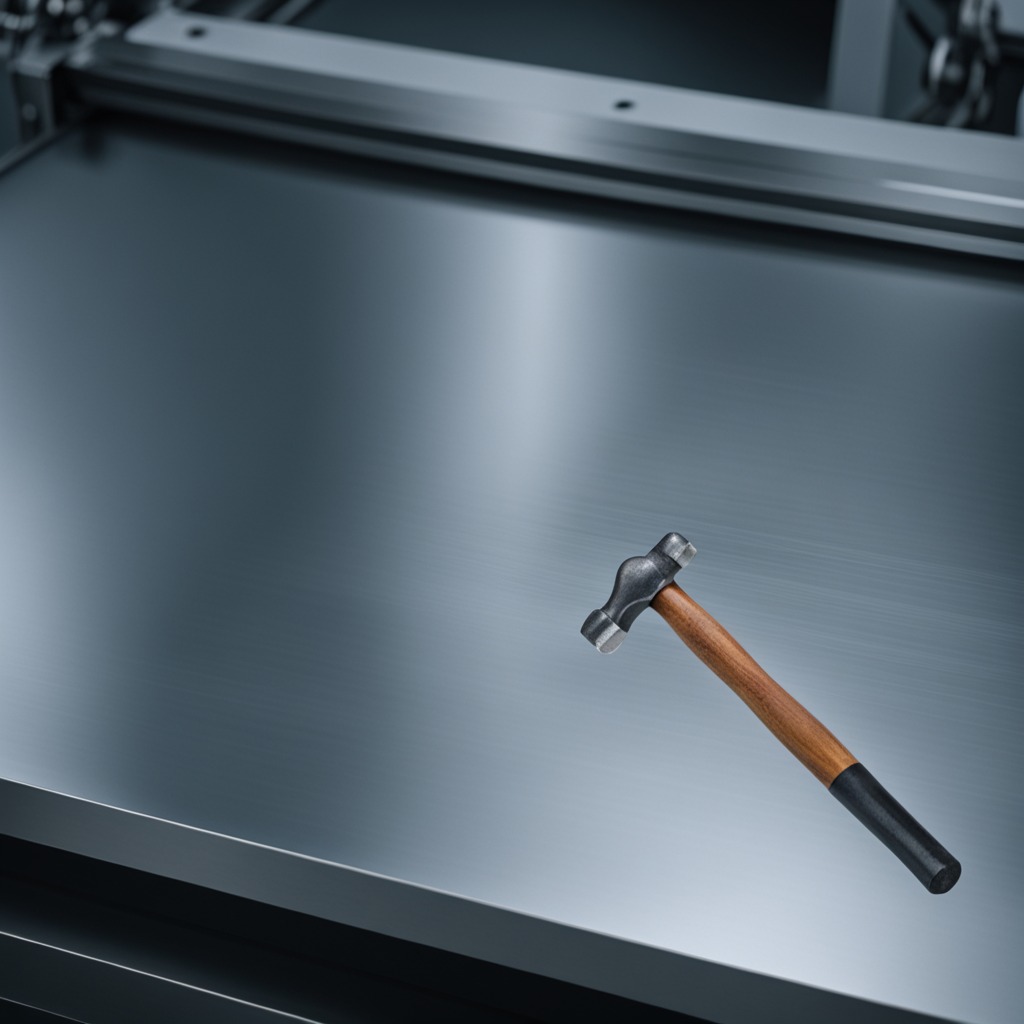
A hammer is lying on the metal table in the machine shop under fluorescent lights.